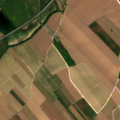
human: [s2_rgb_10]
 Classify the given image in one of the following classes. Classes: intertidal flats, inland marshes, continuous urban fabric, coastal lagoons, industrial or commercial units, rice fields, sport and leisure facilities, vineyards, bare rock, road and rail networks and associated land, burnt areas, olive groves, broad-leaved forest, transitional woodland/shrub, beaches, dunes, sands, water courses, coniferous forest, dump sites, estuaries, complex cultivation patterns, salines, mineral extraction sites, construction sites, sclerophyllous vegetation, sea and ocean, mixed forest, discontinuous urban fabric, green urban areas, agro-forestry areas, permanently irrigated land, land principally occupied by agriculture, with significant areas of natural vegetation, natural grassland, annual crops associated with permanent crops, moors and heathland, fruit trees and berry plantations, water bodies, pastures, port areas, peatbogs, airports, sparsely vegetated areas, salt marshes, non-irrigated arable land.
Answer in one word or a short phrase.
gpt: permanently irrigated land, vineyards, olive groves